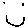
Label: smiley face